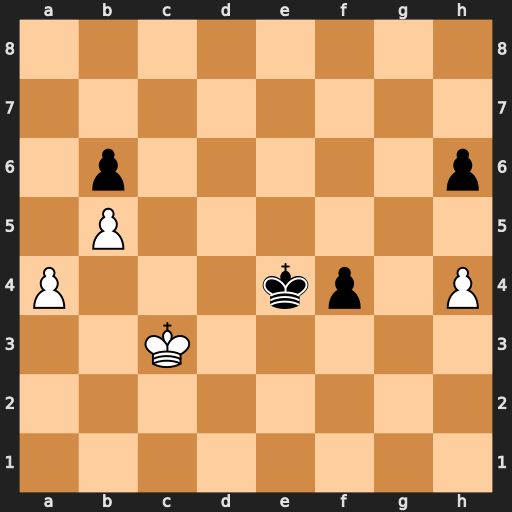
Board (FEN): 8/8/1p5p/1P6/P3kp1P/2K5/8/8
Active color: w
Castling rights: -
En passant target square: -
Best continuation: a5 f3 Kd2 f2 Ke2 f1=R Kxf1 bxa5 b6